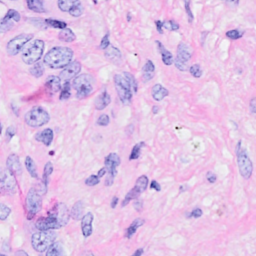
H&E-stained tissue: Breast